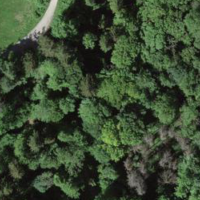
EUNIS habitat code: 44
Species observed at this site:
Allium ursinum
Melittis melissophyllum
Ajuga reptans